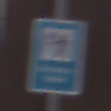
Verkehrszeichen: Verkehrshelfer
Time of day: MorningAfternoon
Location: Outdoor (Urban)
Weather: PartlyCloudy
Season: NotSpecified
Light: Natural